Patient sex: M
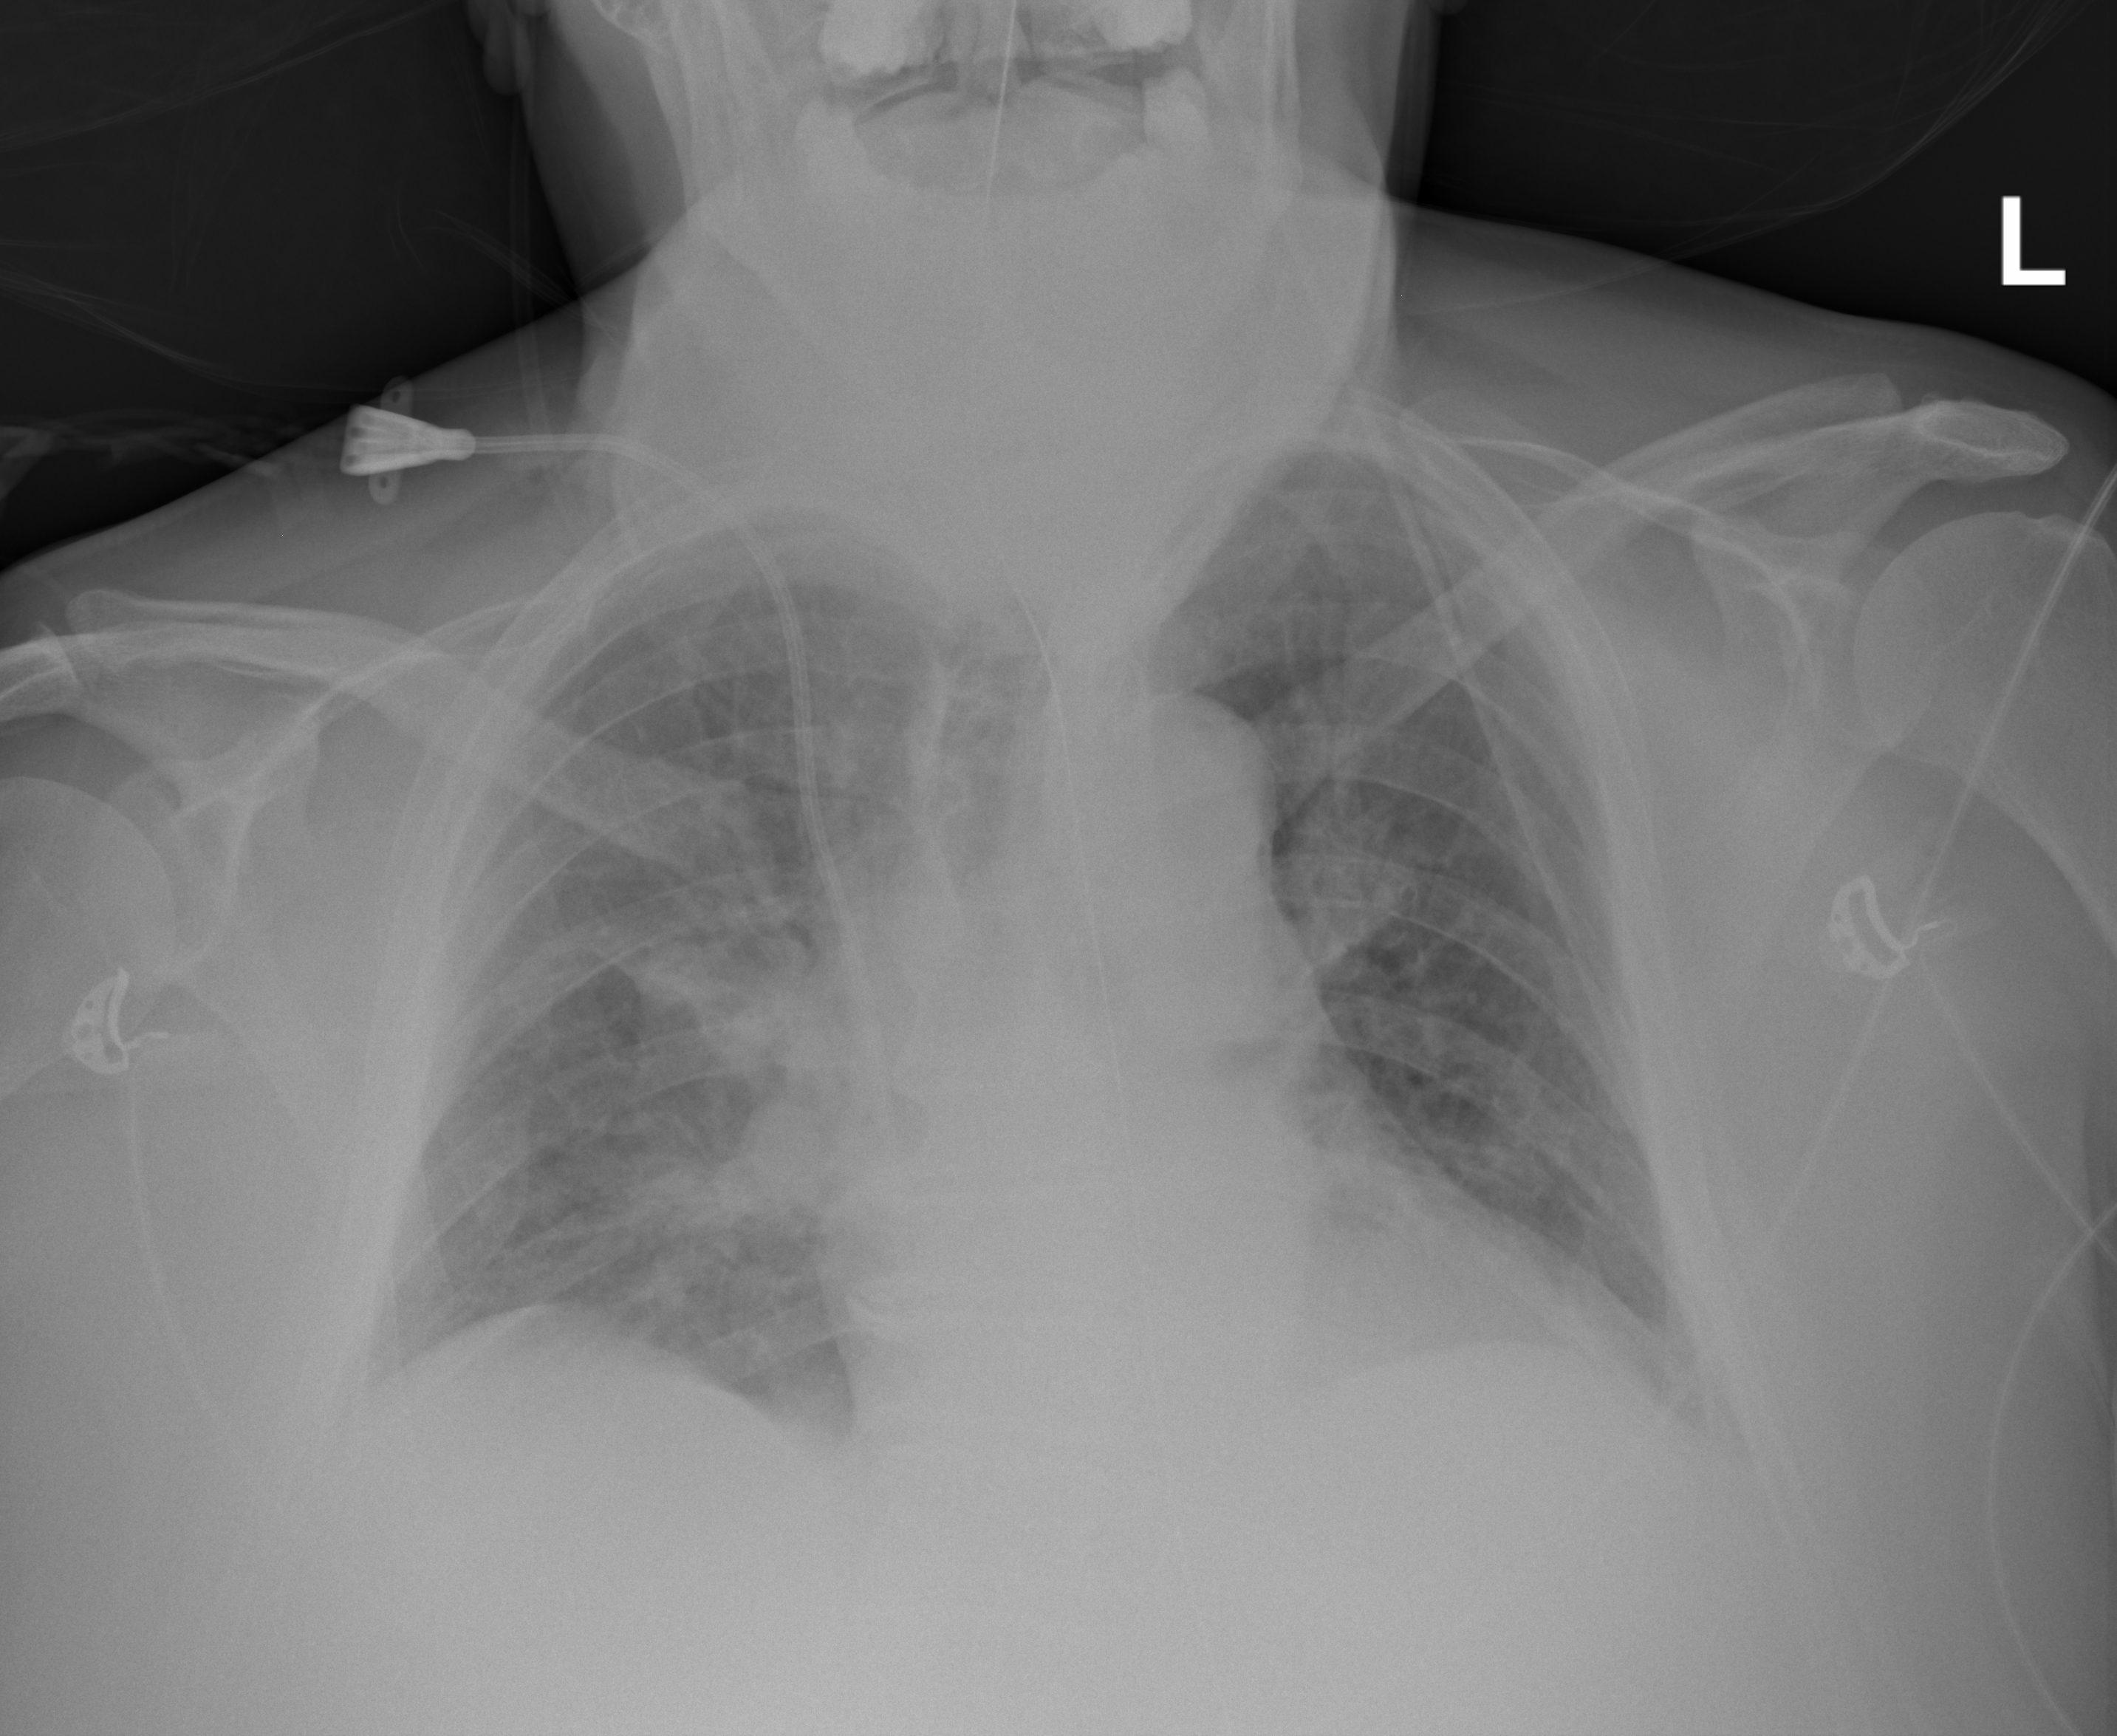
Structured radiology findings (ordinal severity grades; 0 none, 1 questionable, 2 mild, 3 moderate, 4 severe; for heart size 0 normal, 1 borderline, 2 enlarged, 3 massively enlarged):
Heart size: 2
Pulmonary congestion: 2
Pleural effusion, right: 2
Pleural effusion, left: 2
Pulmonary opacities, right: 2
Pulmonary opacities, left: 0
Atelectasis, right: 2
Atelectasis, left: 1